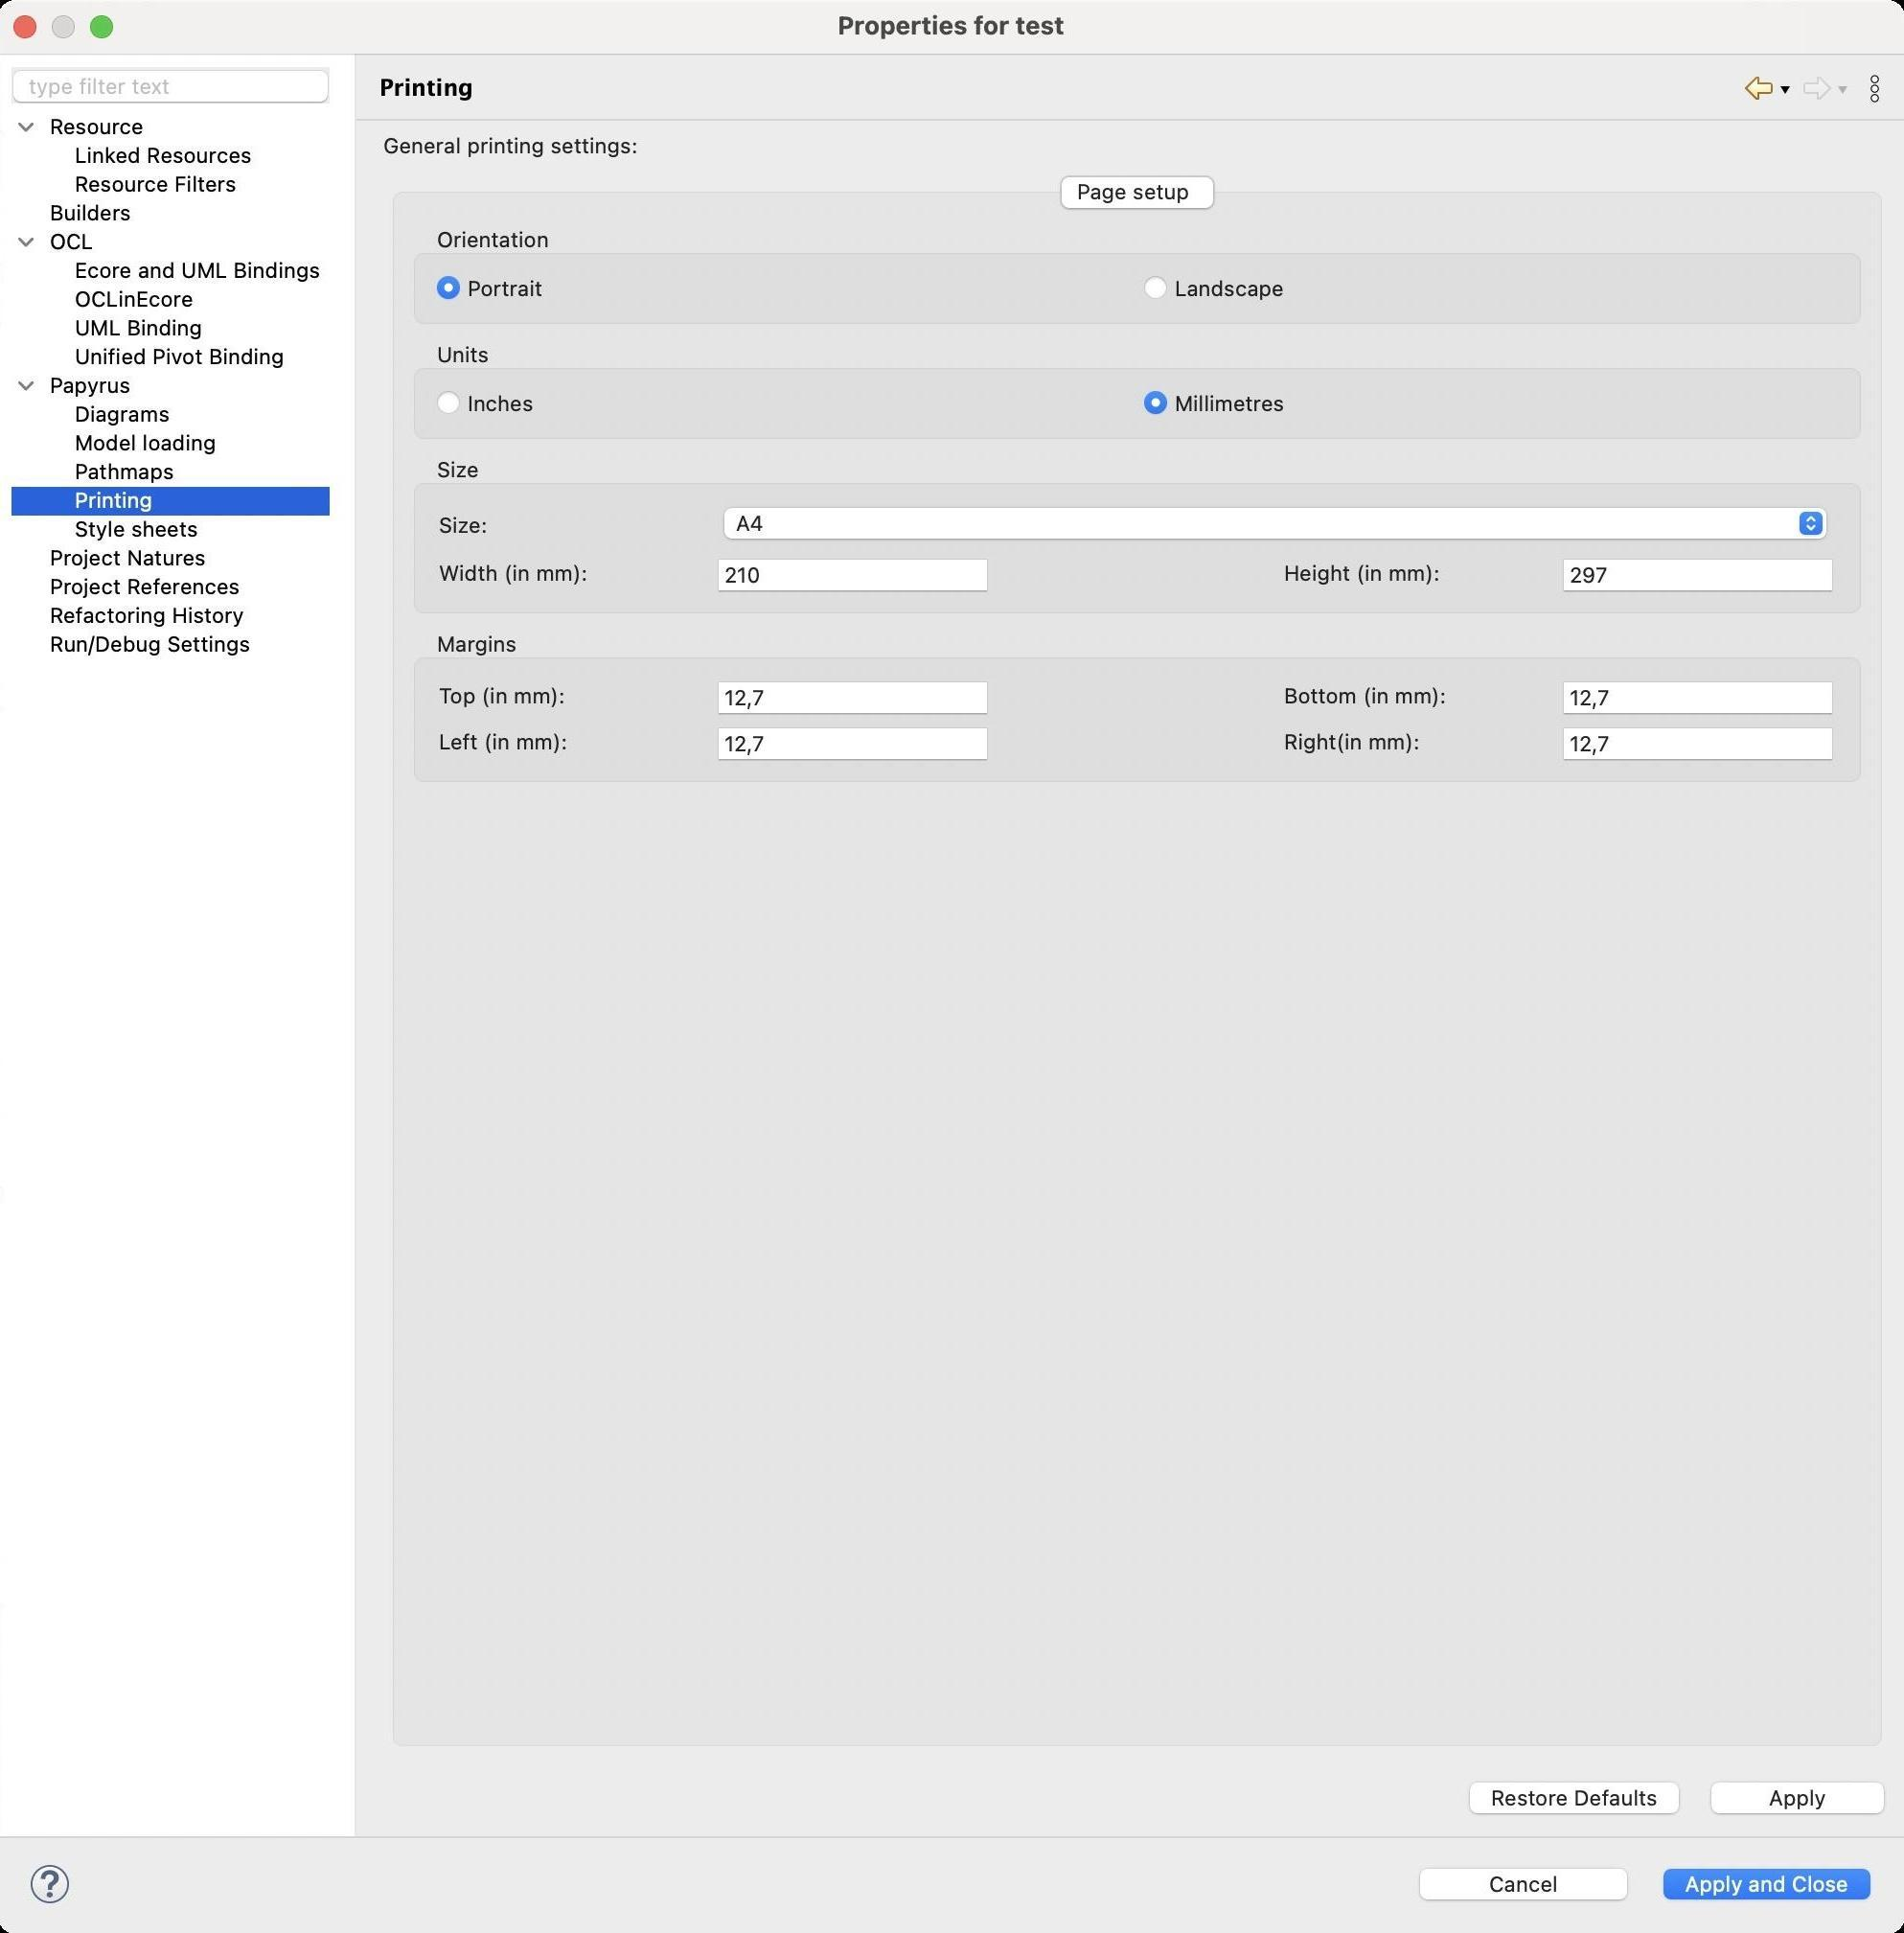
Accessibility tree:
{"name": "Properties_for_test", "role": "AXWindow", "description": null, "role_description": "standard window", "value": null, "position": "370.00;41.00", "size": "995;1009", "children": [{"name": "Apply_and_Close", "role": "AXButton", "description": null, "role_description": "button", "value": null, "position": "863.00;971.00", "size": "120;27", "children": []}, {"name": "Cancel", "role": "AXButton", "description": null, "role_description": "button", "value": null, "position": "736.00;971.00", "size": "120;27", "children": []}, {"name": null, "role": "AXToolbar", "description": null, "role_description": "toolbar", "value": null, "position": "12.00;969.00", "size": "30;30", "children": [{"name": "Help", "role": "AXCheckBox", "description": null, "role_description": "checkbox", "value": 0, "position": "12.00;969.00", "size": "30;30", "children": []}]}, {"name": null, "role": "AXScrollArea", "description": null, "role_description": "scroll area", "value": null, "position": "199.00;69.00", "size": "791;884", "children": [{"name": "Apply", "role": "AXButton", "description": null, "role_description": "button", "value": null, "position": "888.00;926.00", "size": "102;27", "children": []}, {"name": "Restore_Defaults", "role": "AXButton", "description": null, "role_description": "button", "value": null, "position": "762.00;926.00", "size": "121;27", "children": []}, {"name": null, "role": "AXTabGroup", "description": null, "role_description": "tab group", "value": "{\n    \"name\": \"Page_setup\",\n    \"role\": \"AXRadioButton\",\n    \"description\": null,\n    \"role_description\": \"tab\",\n    \"value\": 1,\n    \"position\": \"555.00;91.00\",\n    \"size\": \"79;20\",\n    \"children\": []\n}", "position": "199.00;88.00", "size": "791;833", "children": [{"name": "Page_setup", "role": "AXRadioButton", "description": null, "role_description": "tab", "value": 1, "position": "555.00;91.00", "size": "79;20", "children": []}, {"name": null, "role": "AXGroup", "description": null, "role_description": "group", "value": null, "position": "214.00;329.00", "size": "761;83", "children": [{"name": null, "role": "AXTextField", "description": null, "role_description": "text field", "value": "12,7", "position": "816.00;378.00", "size": "142;19", "children": []}, {"name": null, "role": "AXStaticText", "description": null, "role_description": "text", "value": "Right(in mm):", "position": "669.00;380.00", "size": "75;14", "children": []}, {"name": null, "role": "AXStaticText", "description": null, "role_description": "text", "value": "", "position": "522.00;380.00", "size": "4;14", "children": []}, {"name": null, "role": "AXTextField", "description": null, "role_description": "text field", "value": "12,7", "position": "375.00;378.00", "size": "142;19", "children": []}, {"name": null, "role": "AXStaticText", "description": null, "role_description": "text", "value": "Left (in mm):", "position": "228.00;380.00", "size": "72;14", "children": []}, {"name": null, "role": "AXTextField", "description": null, "role_description": "text field", "value": "12,7", "position": "816.00;354.00", "size": "142;19", "children": []}, {"name": null, "role": "AXStaticText", "description": null, "role_description": "text", "value": "Bottom (in mm):", "position": "669.00;356.00", "size": "89;14", "children": []}, {"name": null, "role": "AXStaticText", "description": null, "role_description": "text", "value": "", "position": "522.00;356.00", "size": "4;14", "children": []}, {"name": null, "role": "AXTextField", "description": null, "role_description": "text field", "value": "12,7", "position": "375.00;354.00", "size": "142;19", "children": []}, {"name": null, "role": "AXStaticText", "description": null, "role_description": "text", "value": "Top (in mm):", "position": "228.00;356.00", "size": "71;14", "children": []}, {"name": null, "role": "AXStaticText", "description": null, "role_description": "text", "value": "Margins", "position": "225.00;329.00", "size": "50;14", "children": []}]}, {"name": null, "role": "AXGroup", "description": null, "role_description": "group", "value": null, "position": "214.00;238.00", "size": "761;86", "children": [{"name": null, "role": "AXTextField", "description": null, "role_description": "text field", "value": "297", "position": "816.00;290.00", "size": "142;19", "children": []}, {"name": null, "role": "AXStaticText", "description": null, "role_description": "text", "value": "Height (in mm):", "position": "669.00;292.00", "size": "86;14", "children": []}, {"name": null, "role": "AXStaticText", "description": null, "role_description": "text", "value": "", "position": "522.00;292.00", "size": "4;14", "children": []}, {"name": null, "role": "AXTextField", "description": null, "role_description": "text field", "value": "210", "position": "375.00;290.00", "size": "142;19", "children": []}, {"name": null, "role": "AXStaticText", "description": null, "role_description": "text", "value": "Width (in mm):", "position": "228.00;292.00", "size": "82;14", "children": []}, {"name": null, "role": "AXPopUpButton", "description": null, "role_description": "pop up button", "value": "A4", "position": "375.00;263.00", "size": "583;22", "children": []}, {"name": null, "role": "AXStaticText", "description": null, "role_description": "text", "value": "Size:", "position": "228.00;267.00", "size": "30;14", "children": []}, {"name": null, "role": "AXStaticText", "description": null, "role_description": "text", "value": "Size", "position": "225.00;238.00", "size": "30;14", "children": []}]}, {"name": null, "role": "AXGroup", "description": null, "role_description": "group", "value": null, "position": "214.00;178.00", "size": "761;55", "children": [{"name": "Millimetres", "role": "AXRadioButton", "description": null, "role_description": "radio button", "value": 1, "position": "597.00;203.00", "size": "364;15", "children": []}, {"name": "Inches", "role": "AXRadioButton", "description": null, "role_description": "radio button", "value": 0, "position": "228.00;203.00", "size": "364;15", "children": []}, {"name": null, "role": "AXStaticText", "description": null, "role_description": "text", "value": "Units", "position": "225.00;178.00", "size": "35;14", "children": []}]}, {"name": null, "role": "AXGroup", "description": null, "role_description": "group", "value": null, "position": "214.00;118.00", "size": "761;55", "children": [{"name": "Landscape", "role": "AXRadioButton", "description": null, "role_description": "radio button", "value": 0, "position": "597.00;143.00", "size": "364;15", "children": []}, {"name": "Portrait", "role": "AXRadioButton", "description": null, "role_description": "radio button", "value": 1, "position": "228.00;143.00", "size": "364;15", "children": []}, {"name": null, "role": "AXStaticText", "description": null, "role_description": "text", "value": "Orientation", "position": "225.00;118.00", "size": "67;14", "children": []}]}]}, {"name": null, "role": "AXStaticText", "description": null, "role_description": "text", "value": "General printing settings:", "position": "199.00;69.00", "size": "137;14", "children": []}]}, {"name": null, "role": "AXToolbar", "description": "", "role_description": "toolbar", "value": null, "position": "908.00;35.00", "size": "82;22", "children": [{"name": "Back_to_Pathmaps", "role": "AXMenuButton", "description": null, "role_description": "menu button", "value": null, "position": "908.00;35.00", "size": "22;22", "children": []}, {"name": "Forward", "role": "AXMenuButton", "description": null, "role_description": "menu button", "value": null, "position": "938.00;35.00", "size": "22;22", "children": []}, {"name": "Additional_Dialog_Actions", "role": "AXButton", "description": null, "role_description": "button", "value": null, "position": "968.00;35.00", "size": "22;22", "children": []}]}, {"name": null, "role": "AXStaticText", "description": "", "role_description": "text", "value": "Printing", "position": "196.00;35.00", "size": "705;21", "children": []}, {"name": null, "role": "AXSplitter", "description": null, "role_description": "splitter", "value": 180, "position": "180.00;28.00", "size": "5;930", "children": []}, {"name": null, "role": "AXScrollArea", "description": null, "role_description": "scroll area", "value": null, "position": "7.00;59.00", "size": "166;899", "children": [{"name": null, "role": "AXOutline", "description": null, "role_description": "outline", "value": null, "position": "7.00;59.00", "size": "166;899", "children": [{"name": null, "role": "AXRow", "description": null, "role_description": "outline row", "value": null, "position": "7.00;59.00", "size": "166;15", "children": [{"name": null, "role": "AXGroup", "description": null, "role_description": "group", "value": null, "position": "7.00;59.00", "size": "162;15", "children": [{"name": null, "role": "AXDisclosureTriangle", "description": null, "role_description": "disclosure triangle", "value": 1, "position": "9.00;59.00", "size": "12;14", "children": []}, {"name": null, "role": "AXStaticText", "description": null, "role_description": "text", "value": "Resource", "position": "25.00;59.00", "size": "143;14", "children": []}]}]}, {"name": null, "role": "AXRow", "description": null, "role_description": "outline row", "value": null, "position": "7.00;74.00", "size": "166;15", "children": [{"name": null, "role": "AXStaticText", "description": null, "role_description": "text", "value": "Linked Resources", "position": "38.00;74.00", "size": "130;14", "children": []}]}, {"name": null, "role": "AXRow", "description": null, "role_description": "outline row", "value": null, "position": "7.00;89.00", "size": "166;15", "children": [{"name": null, "role": "AXStaticText", "description": null, "role_description": "text", "value": "Resource Filters", "position": "38.00;89.00", "size": "130;14", "children": []}]}, {"name": null, "role": "AXRow", "description": null, "role_description": "outline row", "value": null, "position": "7.00;104.00", "size": "166;15", "children": [{"name": null, "role": "AXStaticText", "description": null, "role_description": "text", "value": "Builders", "position": "25.00;104.00", "size": "143;14", "children": []}]}, {"name": null, "role": "AXRow", "description": null, "role_description": "outline row", "value": null, "position": "7.00;119.00", "size": "166;15", "children": [{"name": null, "role": "AXGroup", "description": null, "role_description": "group", "value": null, "position": "7.00;119.00", "size": "162;15", "children": [{"name": null, "role": "AXDisclosureTriangle", "description": null, "role_description": "disclosure triangle", "value": 1, "position": "9.00;119.00", "size": "12;14", "children": []}, {"name": null, "role": "AXStaticText", "description": null, "role_description": "text", "value": "OCL", "position": "25.00;119.00", "size": "143;14", "children": []}]}]}, {"name": null, "role": "AXRow", "description": null, "role_description": "outline row", "value": null, "position": "7.00;134.00", "size": "166;15", "children": [{"name": null, "role": "AXStaticText", "description": null, "role_description": "text", "value": "Ecore and UML Bindings", "position": "38.00;134.00", "size": "130;14", "children": []}]}, {"name": null, "role": "AXRow", "description": null, "role_description": "outline row", "value": null, "position": "7.00;149.00", "size": "166;15", "children": [{"name": null, "role": "AXStaticText", "description": null, "role_description": "text", "value": "OCLinEcore", "position": "38.00;149.00", "size": "130;14", "children": []}]}, {"name": null, "role": "AXRow", "description": null, "role_description": "outline row", "value": null, "position": "7.00;164.00", "size": "166;15", "children": [{"name": null, "role": "AXStaticText", "description": null, "role_description": "text", "value": "UML Binding", "position": "38.00;164.00", "size": "130;14", "children": []}]}, {"name": null, "role": "AXRow", "description": null, "role_description": "outline row", "value": null, "position": "7.00;179.00", "size": "166;15", "children": [{"name": null, "role": "AXStaticText", "description": null, "role_description": "text", "value": "Unified Pivot Binding", "position": "38.00;179.00", "size": "130;14", "children": []}]}, {"name": null, "role": "AXRow", "description": null, "role_description": "outline row", "value": null, "position": "7.00;194.00", "size": "166;15", "children": [{"name": null, "role": "AXGroup", "description": null, "role_description": "group", "value": null, "position": "7.00;194.00", "size": "162;15", "children": [{"name": null, "role": "AXDisclosureTriangle", "description": null, "role_description": "disclosure triangle", "value": 1, "position": "9.00;194.00", "size": "12;14", "children": []}, {"name": null, "role": "AXStaticText", "description": null, "role_description": "text", "value": "Papyrus", "position": "25.00;194.00", "size": "143;14", "children": []}]}]}, {"name": null, "role": "AXRow", "description": null, "role_description": "outline row", "value": null, "position": "7.00;209.00", "size": "166;15", "children": [{"name": null, "role": "AXStaticText", "description": null, "role_description": "text", "value": "Diagrams", "position": "38.00;209.00", "size": "130;14", "children": []}]}, {"name": null, "role": "AXRow", "description": null, "role_description": "outline row", "value": null, "position": "7.00;224.00", "size": "166;15", "children": [{"name": null, "role": "AXStaticText", "description": null, "role_description": "text", "value": "Model loading", "position": "38.00;224.00", "size": "130;14", "children": []}]}, {"name": null, "role": "AXRow", "description": null, "role_description": "outline row", "value": null, "position": "7.00;239.00", "size": "166;15", "children": [{"name": null, "role": "AXStaticText", "description": null, "role_description": "text", "value": "Pathmaps", "position": "38.00;239.00", "size": "130;14", "children": []}]}, {"name": null, "role": "AXRow", "description": null, "role_description": "outline row", "value": null, "position": "7.00;254.00", "size": "166;15", "children": [{"name": null, "role": "AXStaticText", "description": null, "role_description": "text", "value": "Printing", "position": "38.00;254.00", "size": "130;14", "children": []}]}, {"name": null, "role": "AXRow", "description": null, "role_description": "outline row", "value": null, "position": "7.00;269.00", "size": "166;15", "children": [{"name": null, "role": "AXStaticText", "description": null, "role_description": "text", "value": "Style sheets", "position": "38.00;269.00", "size": "130;14", "children": []}]}, {"name": null, "role": "AXRow", "description": null, "role_description": "outline row", "value": null, "position": "7.00;284.00", "size": "166;15", "children": [{"name": null, "role": "AXStaticText", "description": null, "role_description": "text", "value": "Project Natures", "position": "25.00;284.00", "size": "143;14", "children": []}]}, {"name": null, "role": "AXRow", "description": null, "role_description": "outline row", "value": null, "position": "7.00;299.00", "size": "166;15", "children": [{"name": null, "role": "AXStaticText", "description": null, "role_description": "text", "value": "Project References", "position": "25.00;299.00", "size": "143;14", "children": []}]}, {"name": null, "role": "AXRow", "description": null, "role_description": "outline row", "value": null, "position": "7.00;314.00", "size": "166;15", "children": [{"name": null, "role": "AXStaticText", "description": null, "role_description": "text", "value": "Refactoring History", "position": "25.00;314.00", "size": "143;14", "children": []}]}, {"name": null, "role": "AXRow", "description": null, "role_description": "outline row", "value": null, "position": "7.00;329.00", "size": "166;15", "children": [{"name": null, "role": "AXStaticText", "description": null, "role_description": "text", "value": "Run/Debug Settings", "position": "25.00;329.00", "size": "143;14", "children": []}]}, {"name": null, "role": "AXColumn", "description": null, "role_description": "column", "value": null, "position": "7.00;59.00", "size": "162;899", "children": []}]}]}, {"name": "type_filter_text", "role": "AXTextField", "description": null, "role_description": "search text field", "value": "", "position": "7.00;35.00", "size": "166;19", "children": []}, {"name": null, "role": "AXButton", "description": null, "role_description": "close button", "value": null, "position": "7.00;6.00", "size": "14;16", "children": []}, {"name": null, "role": "AXButton", "description": null, "role_description": "zoom button", "value": null, "position": "47.00;6.00", "size": "14;16", "children": [{"name": null, "role": "AXGroup", "description": null, "role_description": "group", "value": null, "position": "47.00;6.00", "size": "14;16", "children": [{"name": null, "role": "AXGroup", "description": null, "role_description": "group", "value": null, "position": "47.00;6.00", "size": "14;16", "children": []}]}]}, {"name": null, "role": "AXButton", "description": null, "role_description": "minimize button", "value": null, "position": "27.00;6.00", "size": "14;16", "children": []}, {"name": null, "role": "AXStaticText", "description": null, "role_description": "text", "value": "Properties for test", "position": "436.00;5.00", "size": "123;16", "children": []}]}